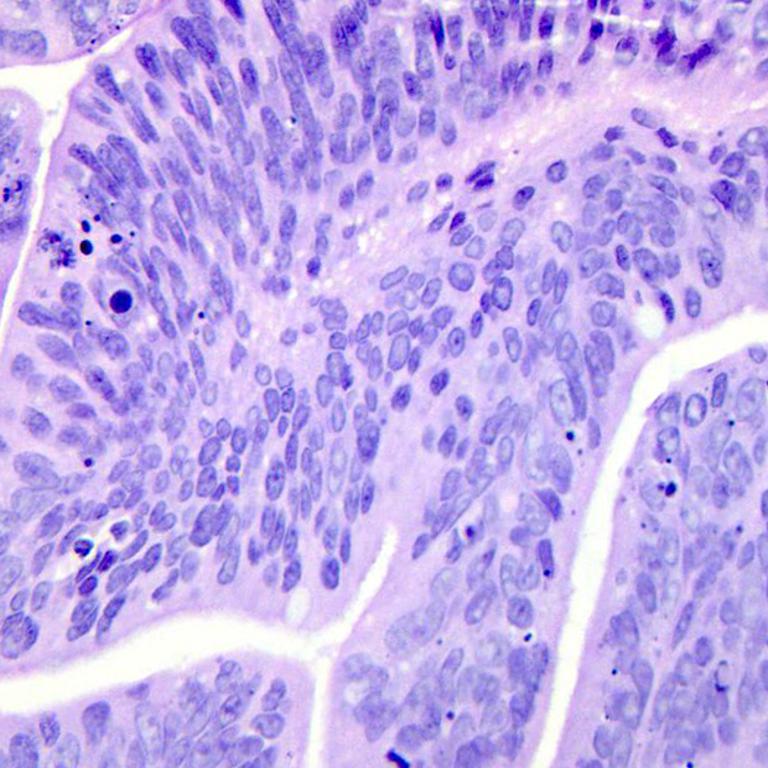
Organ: colon
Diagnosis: adenocarcinomas